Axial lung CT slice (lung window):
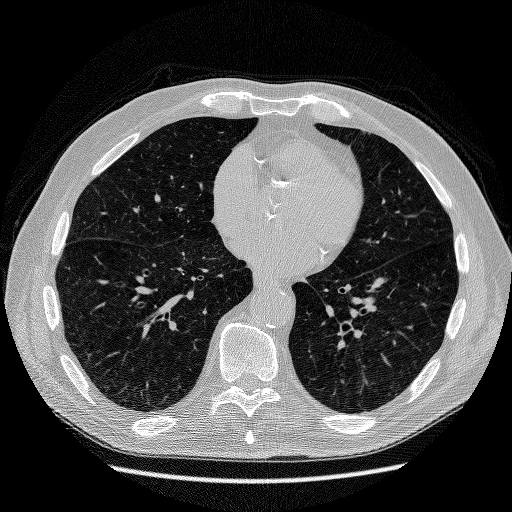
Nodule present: no